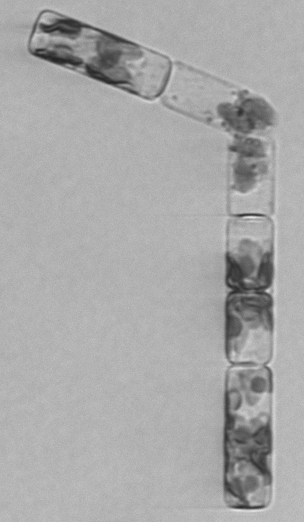
Label: Guinardia_delicatula